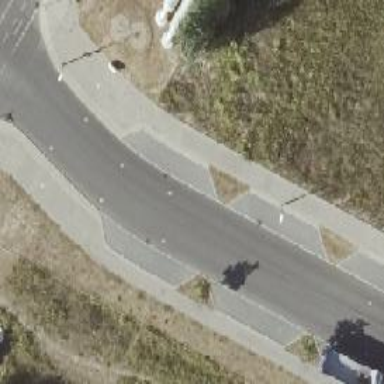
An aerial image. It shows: Unclassified road with asphalt surface and separate sidewalks on both sides.